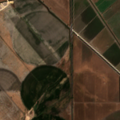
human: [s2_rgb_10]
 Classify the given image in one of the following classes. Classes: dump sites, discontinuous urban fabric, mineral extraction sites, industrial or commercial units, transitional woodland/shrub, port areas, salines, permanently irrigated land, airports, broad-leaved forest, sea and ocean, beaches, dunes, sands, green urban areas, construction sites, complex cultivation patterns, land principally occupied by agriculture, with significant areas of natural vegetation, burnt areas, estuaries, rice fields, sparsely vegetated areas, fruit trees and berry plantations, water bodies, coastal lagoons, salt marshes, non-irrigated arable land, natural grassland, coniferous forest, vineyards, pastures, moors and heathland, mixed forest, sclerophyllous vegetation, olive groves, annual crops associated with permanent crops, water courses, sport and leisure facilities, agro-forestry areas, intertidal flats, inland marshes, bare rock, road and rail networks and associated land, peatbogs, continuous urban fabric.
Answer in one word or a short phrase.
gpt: permanently irrigated land